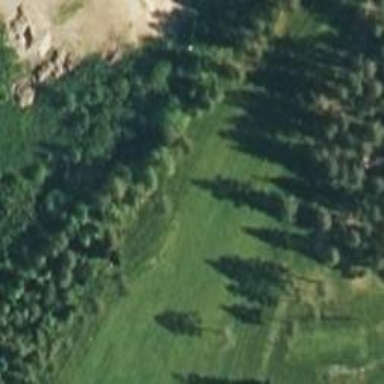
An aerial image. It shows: Golf hole.